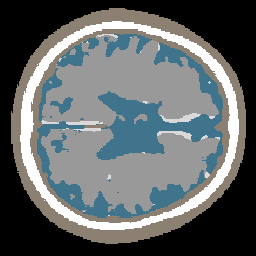
Label: no_lesion